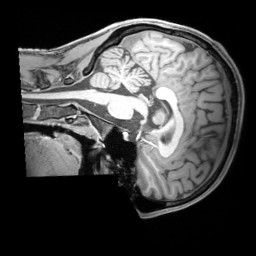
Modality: T1w
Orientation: sagittal
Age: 22
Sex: male
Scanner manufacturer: siemens
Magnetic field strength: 3 T
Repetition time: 1.97 s
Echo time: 0.00206 s